Field crop: tomato
Growth stage: 1
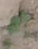
Species: solanum